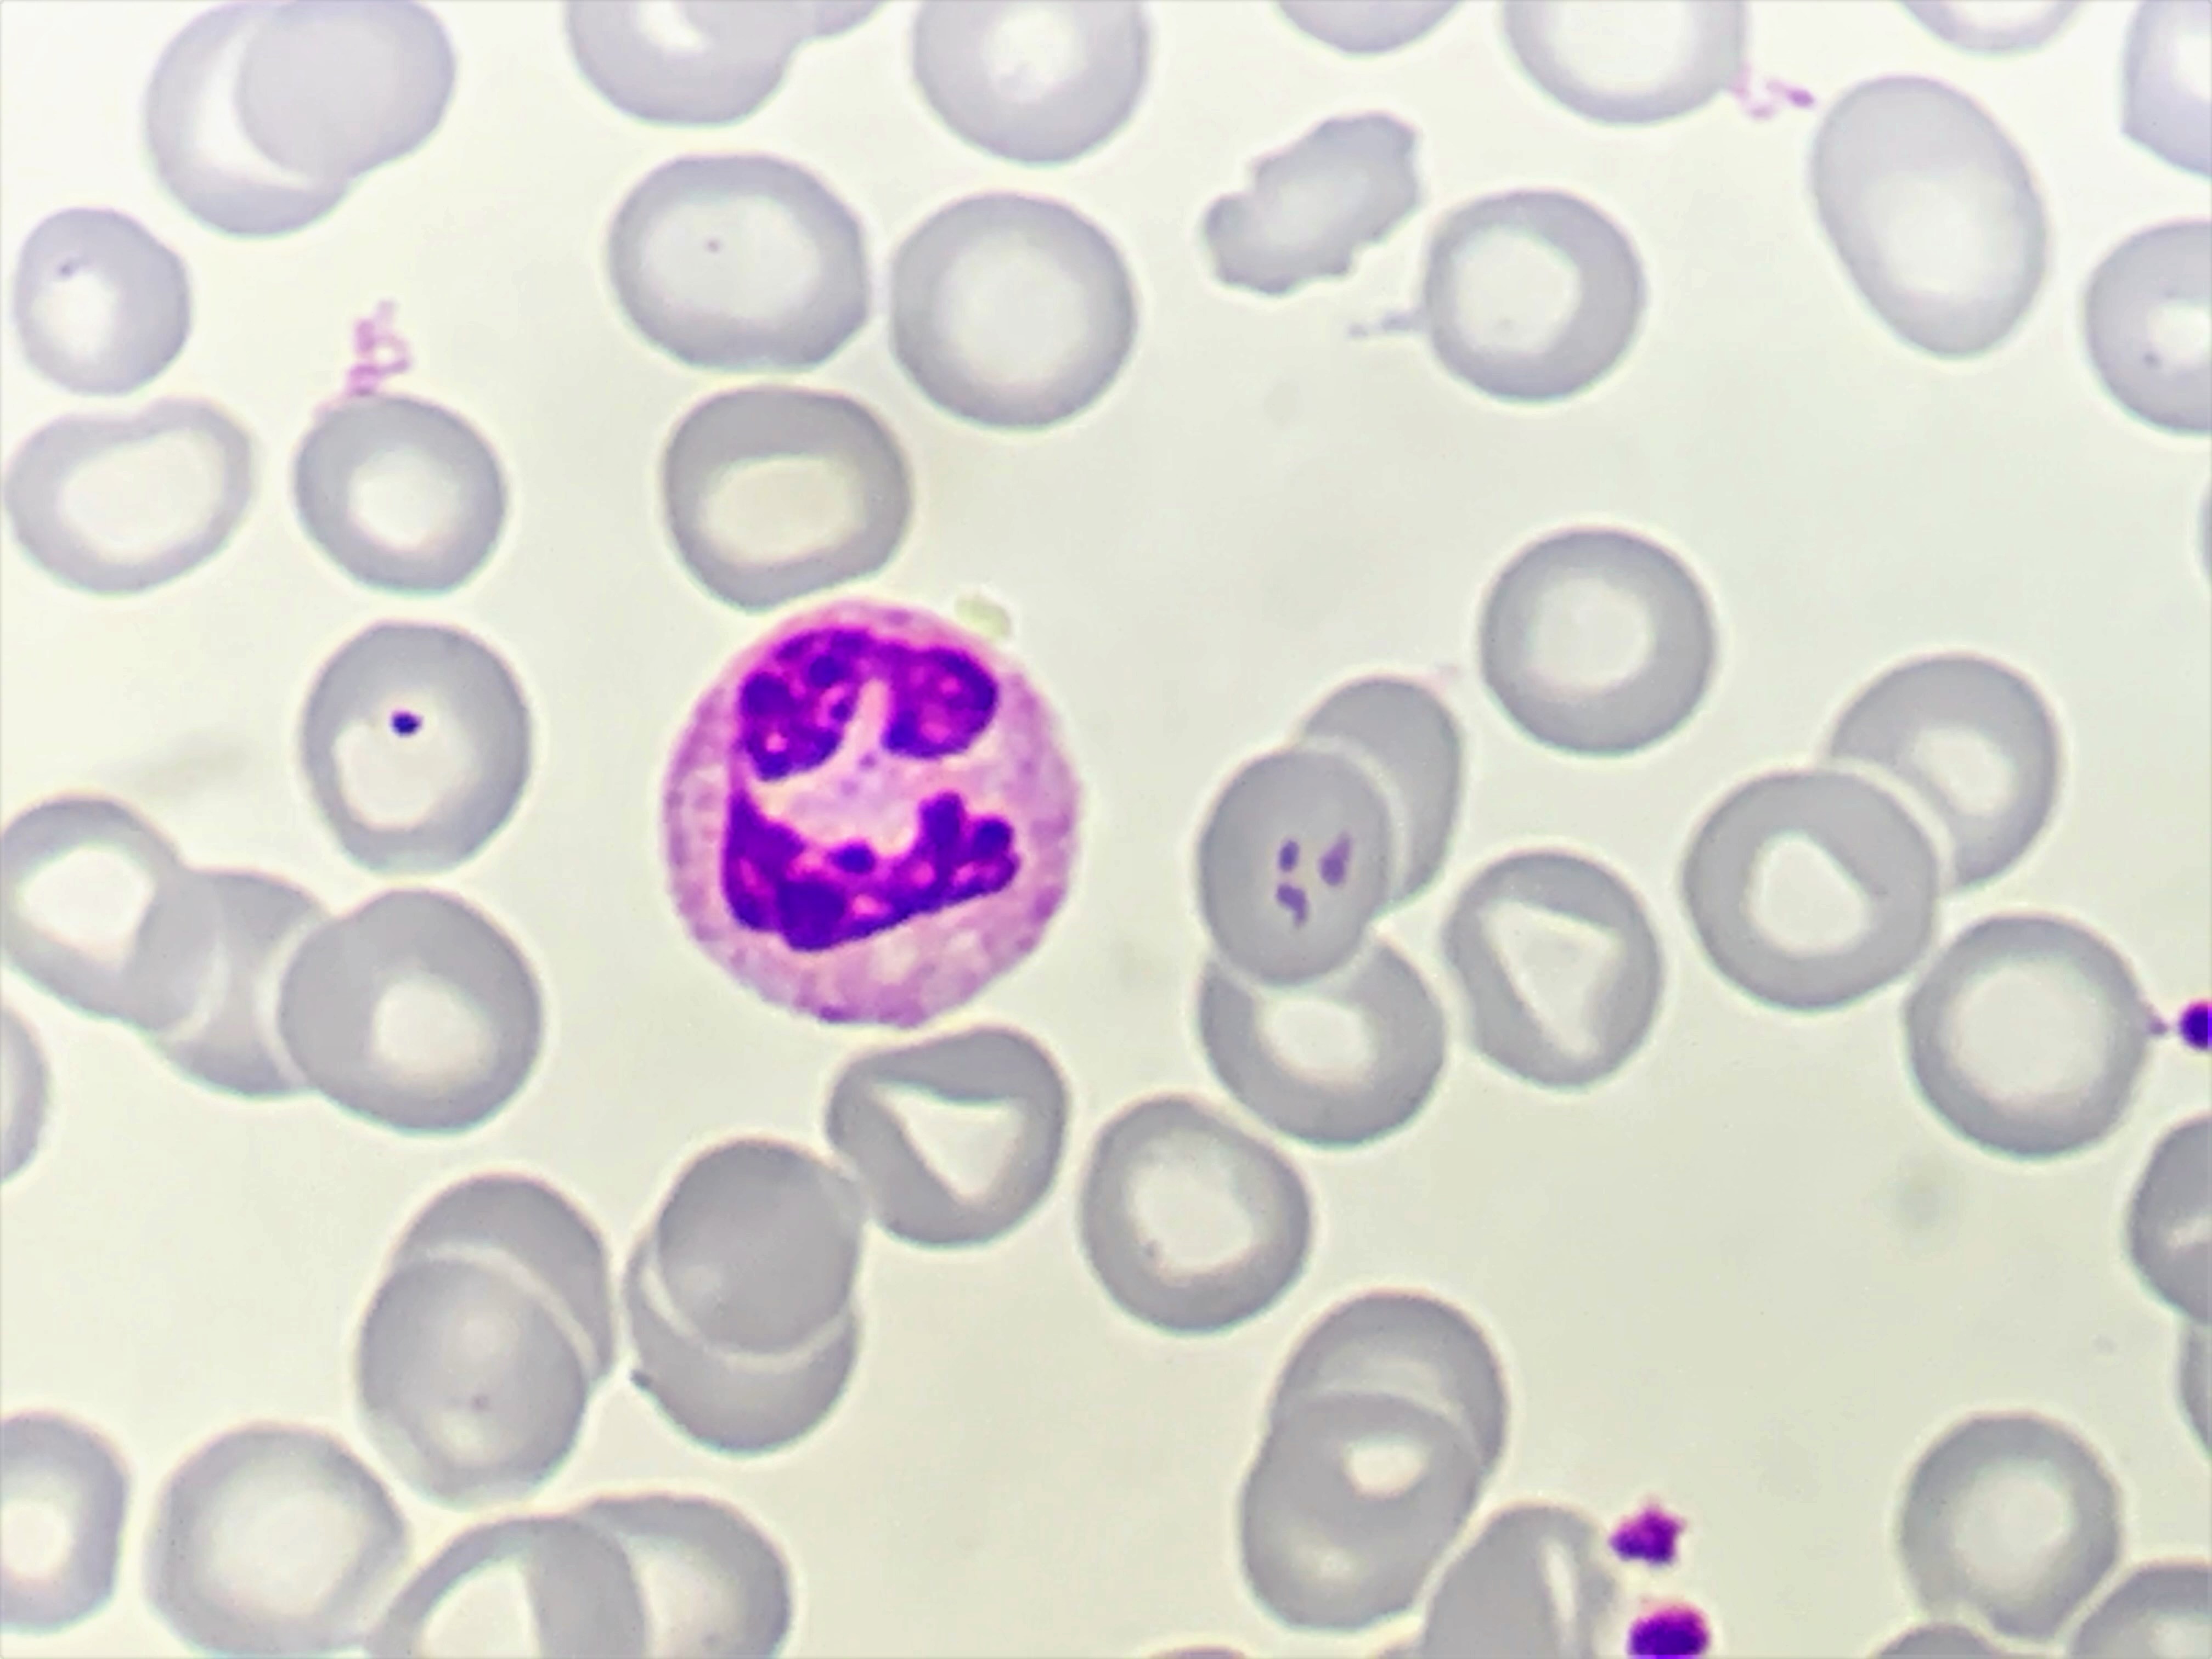
Cell type: NEUTROPHILS